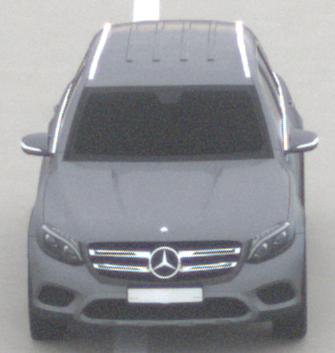
Make: Mercedes-Benz
Model: GLC 250
Detailed model: GLC (253)
Model produced from: 2015/09
Model produced until: 2018/05
Doors: 5
Color: gray
Road condition: dry road
Daytime: morning or afternoon
Contrast: low contrast